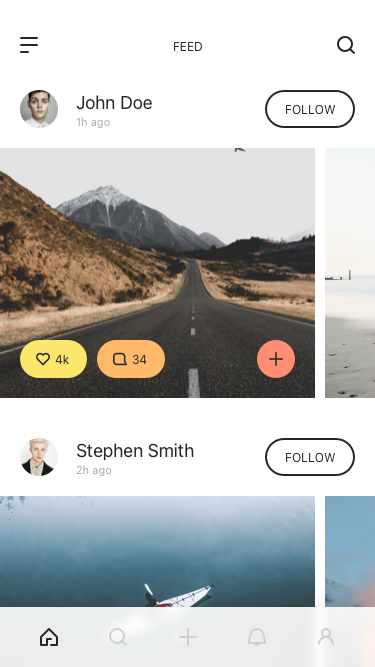
Text in this UI design:
John Doe
1h ago
4k
34
Stephen Smith
2h ago